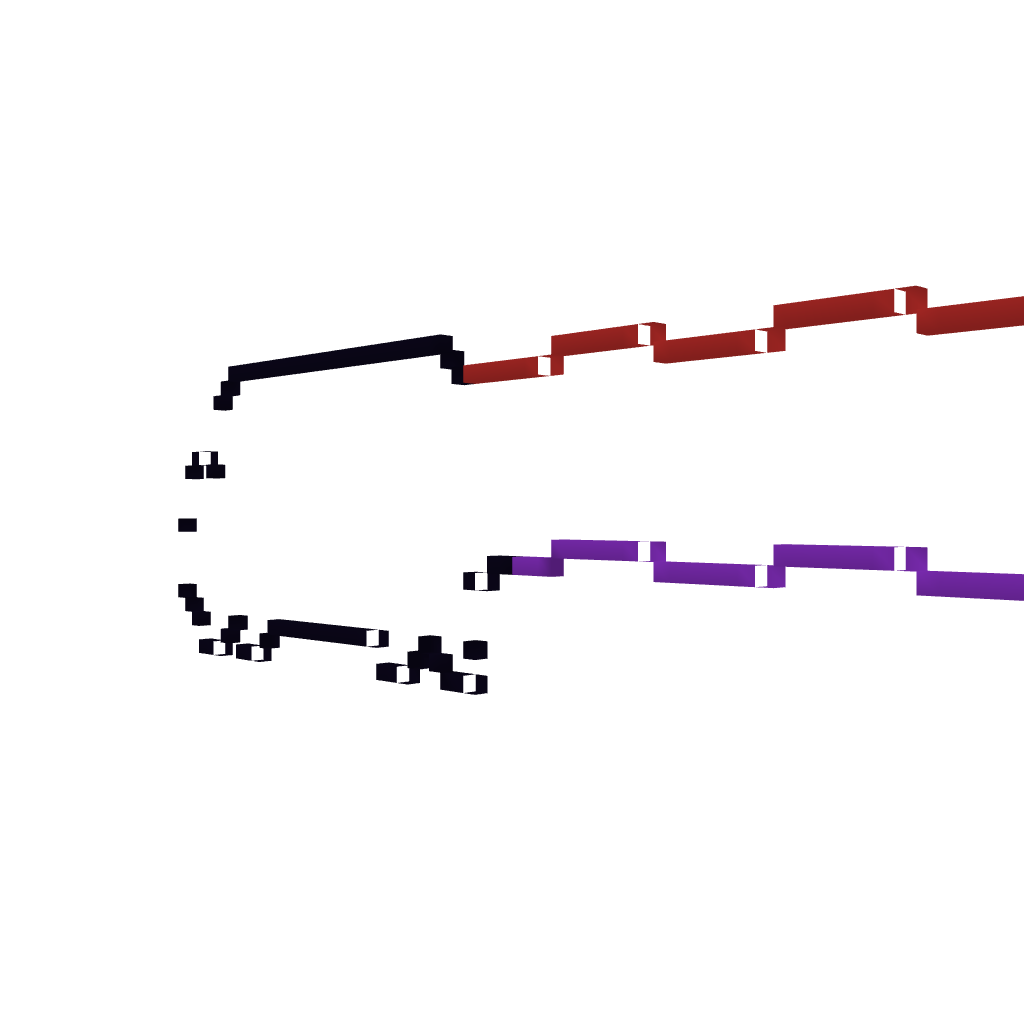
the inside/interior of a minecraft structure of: Nyan Cat!